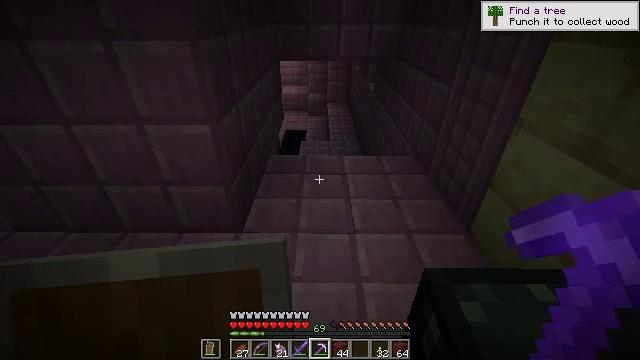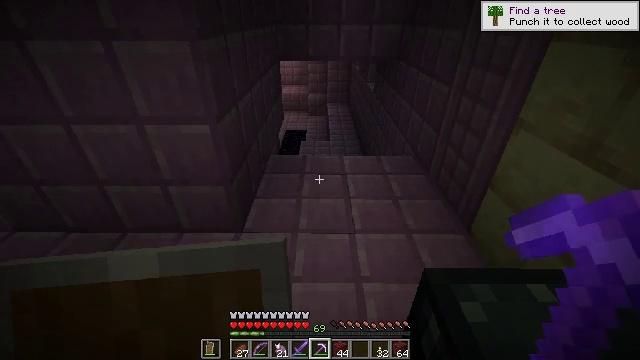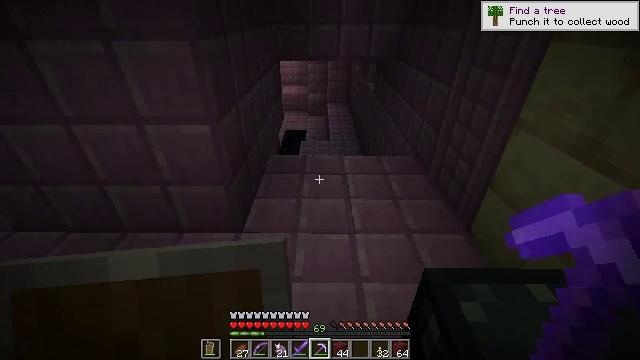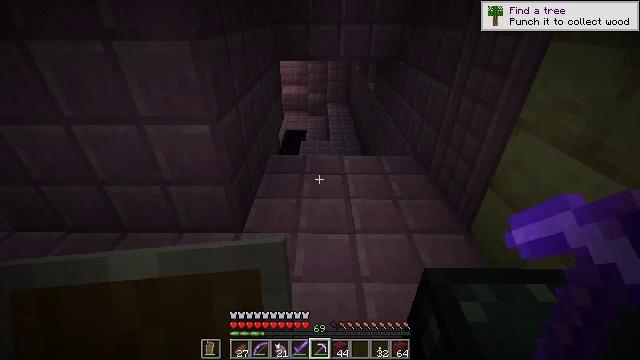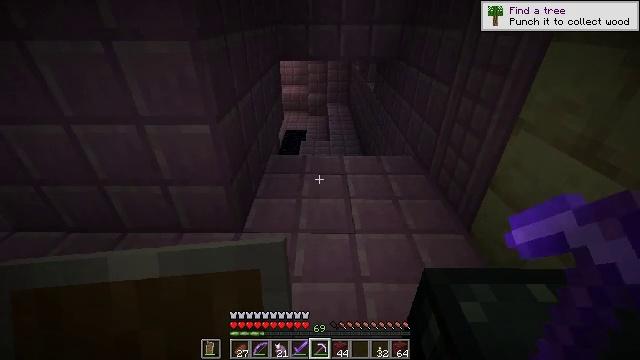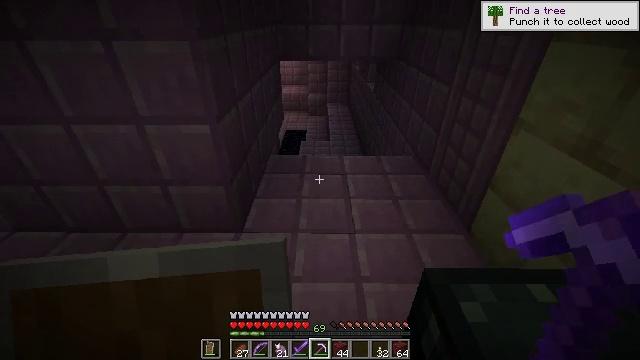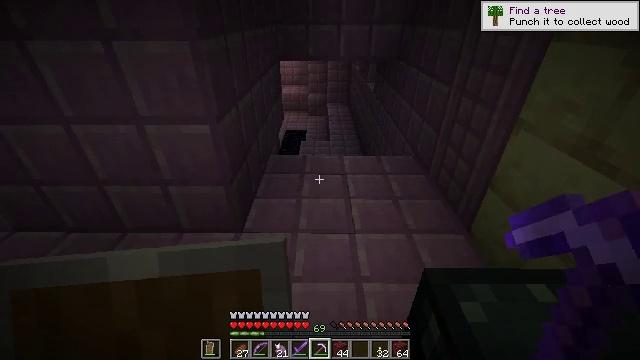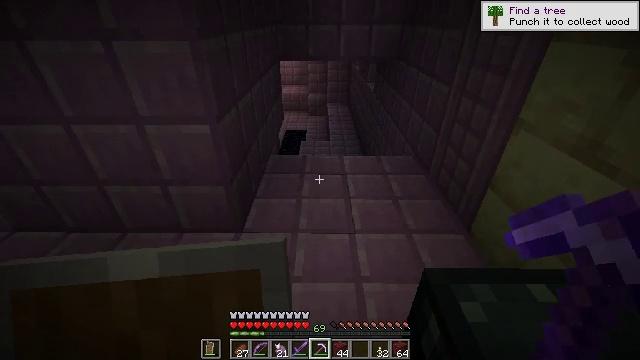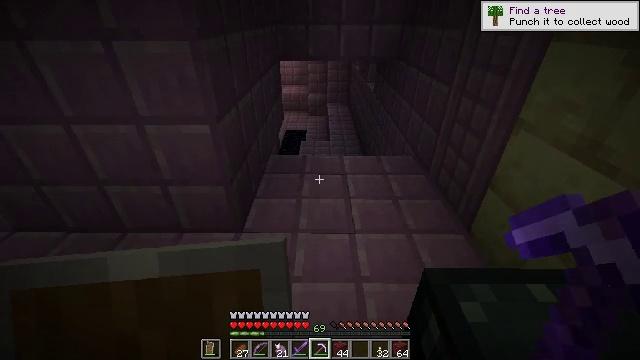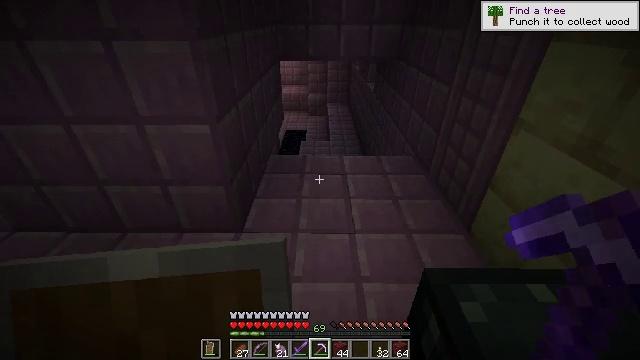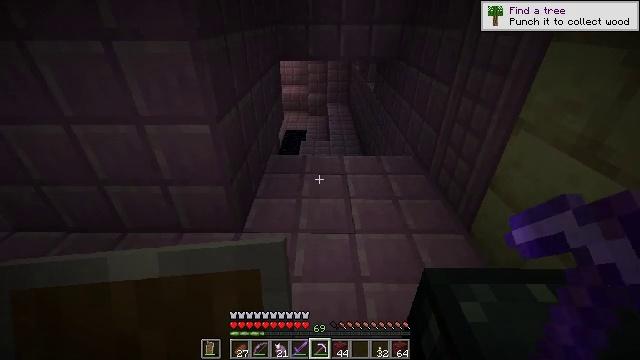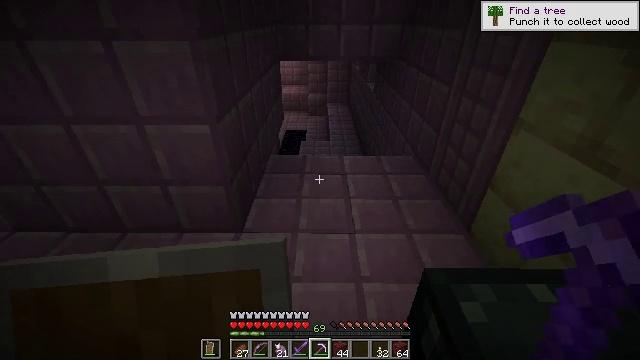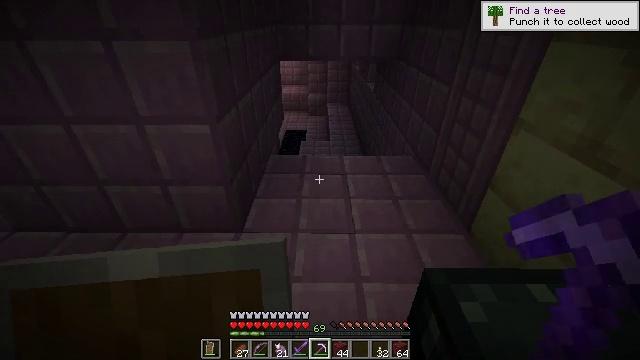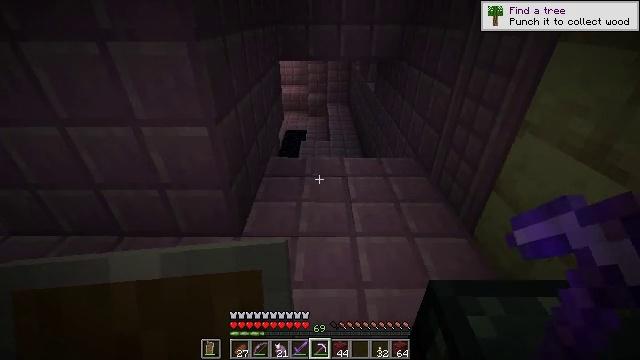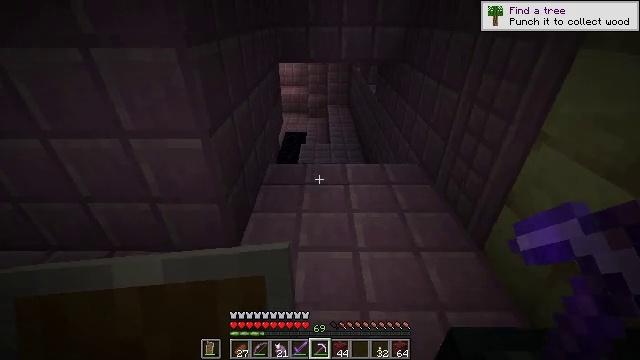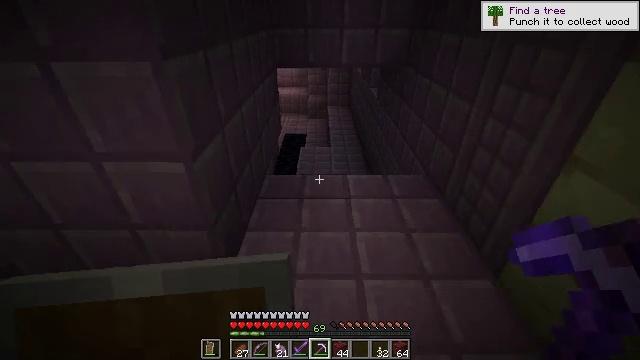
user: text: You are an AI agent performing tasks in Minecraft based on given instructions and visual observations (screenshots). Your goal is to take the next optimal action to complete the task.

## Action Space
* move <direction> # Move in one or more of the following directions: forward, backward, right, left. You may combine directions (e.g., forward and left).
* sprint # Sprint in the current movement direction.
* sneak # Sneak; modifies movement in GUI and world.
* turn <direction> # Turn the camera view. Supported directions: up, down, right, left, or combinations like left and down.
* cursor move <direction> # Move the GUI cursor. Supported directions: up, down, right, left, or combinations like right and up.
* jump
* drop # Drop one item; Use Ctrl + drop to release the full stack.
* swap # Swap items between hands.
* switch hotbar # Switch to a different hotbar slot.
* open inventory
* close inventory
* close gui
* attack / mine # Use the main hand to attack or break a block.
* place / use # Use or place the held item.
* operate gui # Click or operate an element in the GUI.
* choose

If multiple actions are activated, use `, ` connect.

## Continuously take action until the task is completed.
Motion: motion action
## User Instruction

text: Attack the ender chest to collect it.
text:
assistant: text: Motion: no_op
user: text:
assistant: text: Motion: no_op
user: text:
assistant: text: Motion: no_op
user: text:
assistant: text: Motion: no_op
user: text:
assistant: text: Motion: no_op
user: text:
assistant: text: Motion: no_op
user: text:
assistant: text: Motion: no_op
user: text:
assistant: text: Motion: no_op
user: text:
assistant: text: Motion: no_op
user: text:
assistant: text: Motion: no_op
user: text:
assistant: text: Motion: no_op
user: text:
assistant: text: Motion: no_op
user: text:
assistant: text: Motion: move forward
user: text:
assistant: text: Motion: move forward
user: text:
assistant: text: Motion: move forward
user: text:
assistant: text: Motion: move forward
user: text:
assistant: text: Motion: move forward
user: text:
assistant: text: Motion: move forward
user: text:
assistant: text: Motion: move forward and move right
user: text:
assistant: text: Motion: move forward and move right, turn left
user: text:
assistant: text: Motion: move forward and move right, turn left
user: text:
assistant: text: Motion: move forward and move right, turn left
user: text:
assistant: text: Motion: move forward
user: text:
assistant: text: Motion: move forward
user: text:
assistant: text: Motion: move forward
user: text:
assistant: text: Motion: move forward
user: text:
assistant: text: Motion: move forward
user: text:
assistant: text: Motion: move forward
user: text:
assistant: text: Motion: move forward
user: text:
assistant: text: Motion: move forward